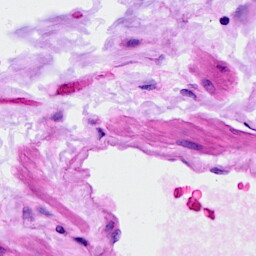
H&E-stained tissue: Ovarian